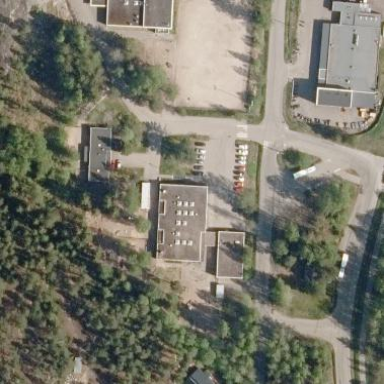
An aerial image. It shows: Kindergarten.